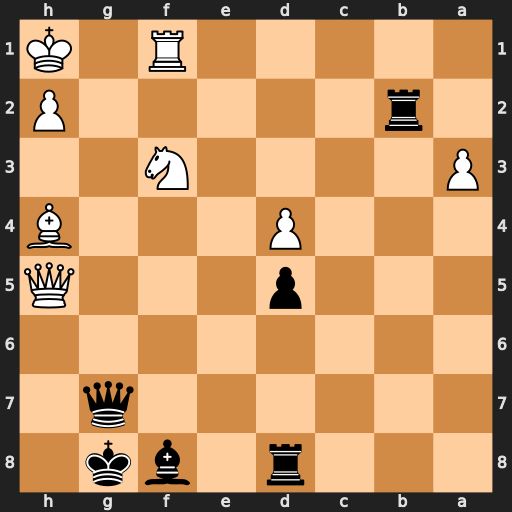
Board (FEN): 3r1bk1/6q1/8/3p3Q/3P3B/P4N2/1r5P/5R1K
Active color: b
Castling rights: -
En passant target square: -
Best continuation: Qg2#